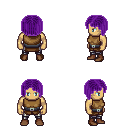
a pixel art fantasy rpg character, male body template, human, tanned skin, leather chest armor, metal pants, purple pageboy hairstyle, brown shoes, four views (front, back, left, right), 2x2 character sprite sheet, small pixel art, hard edges, no anti-aliasing